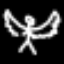
Label: angel